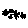
Label: star